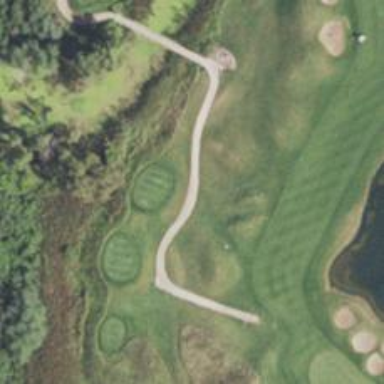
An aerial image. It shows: Path used for both walking and golf.